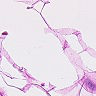
Metastatic tissue present: no